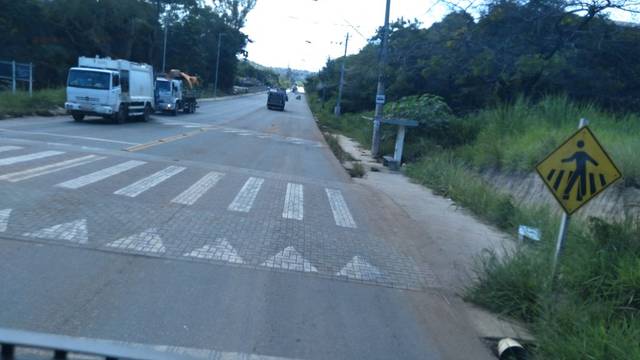
Region: Brazil
Coordinates: -19.876, -43.87